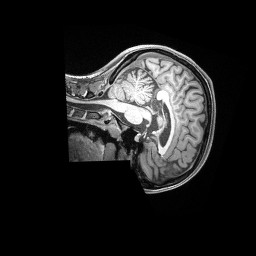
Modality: T1w
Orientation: sagittal
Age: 25
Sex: female
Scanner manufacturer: siemens
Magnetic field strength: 3 T
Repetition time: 2.4 s
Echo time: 0.00228 s